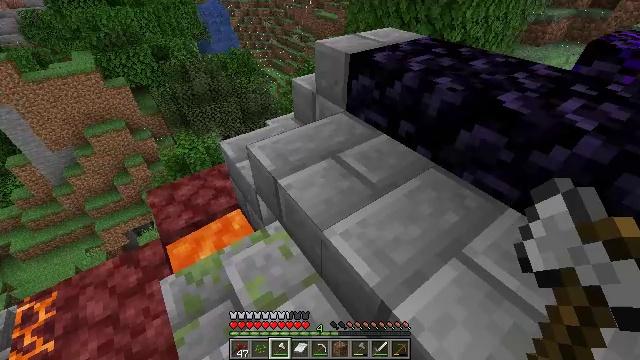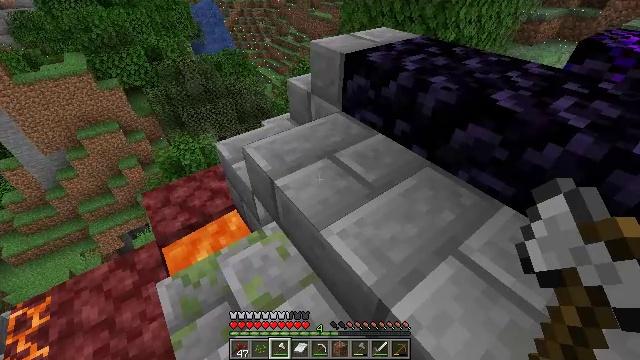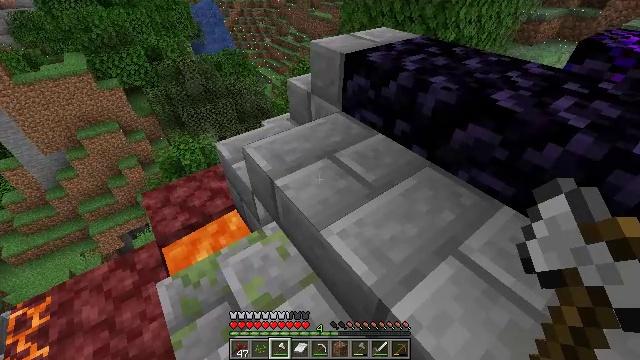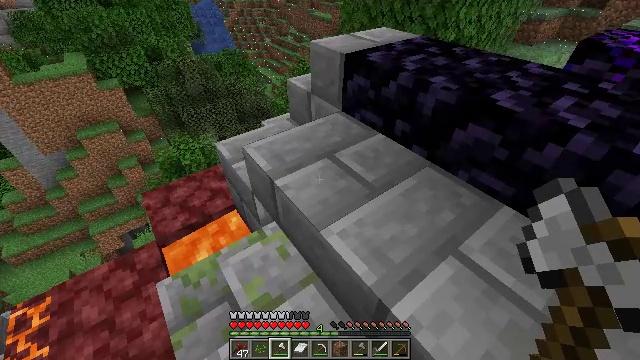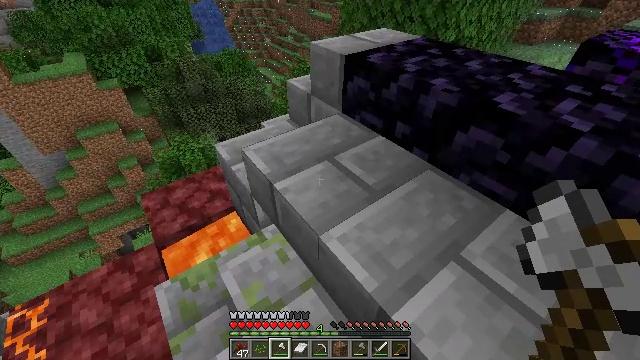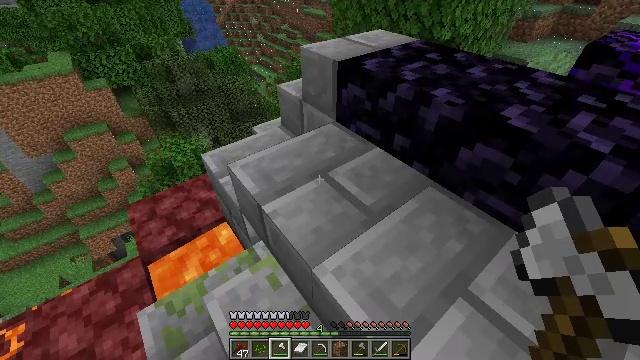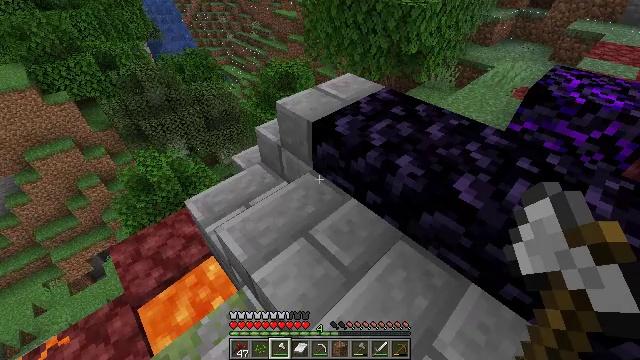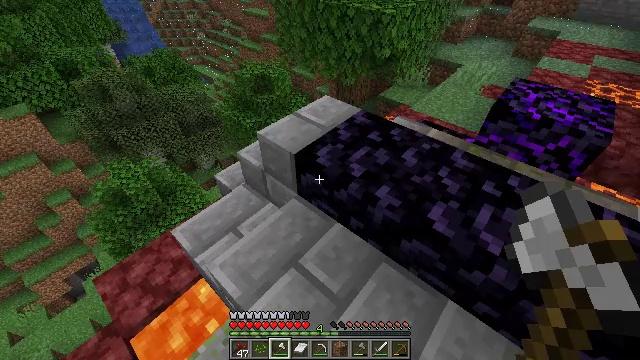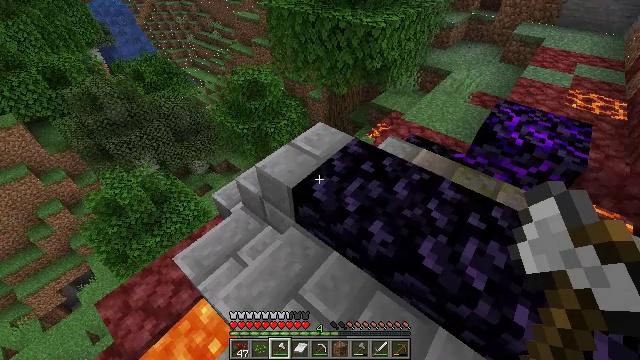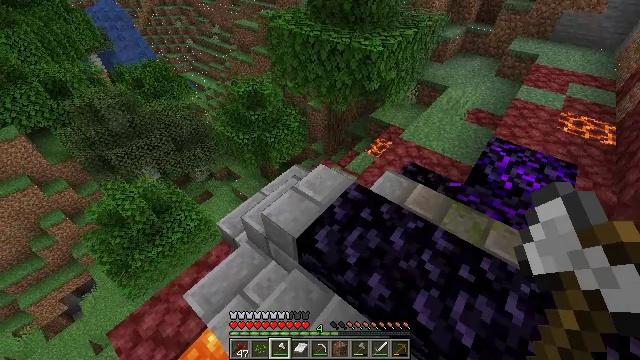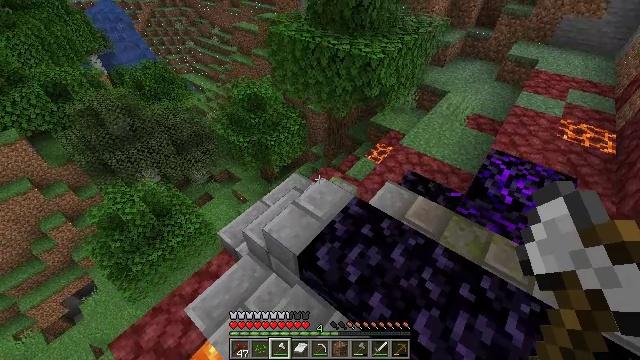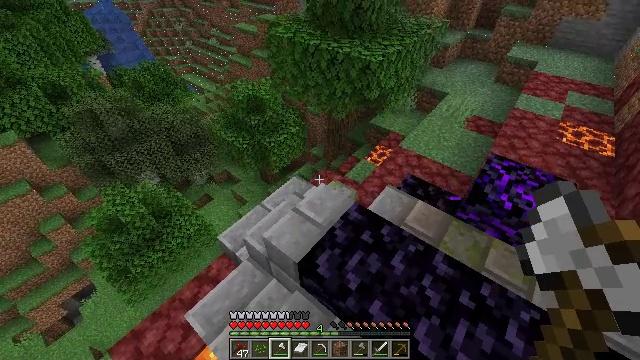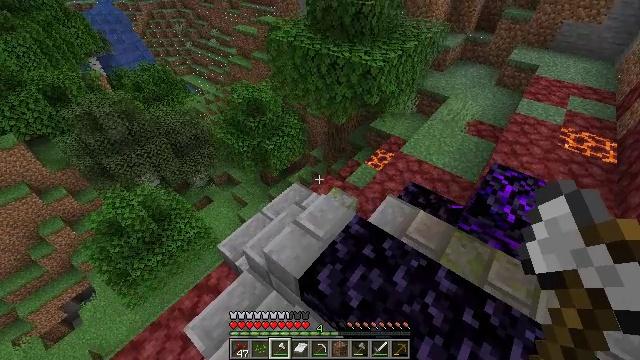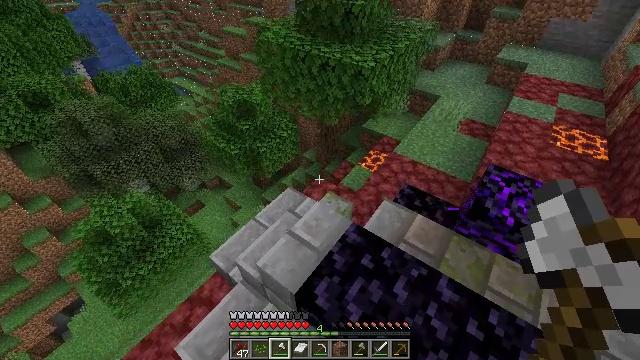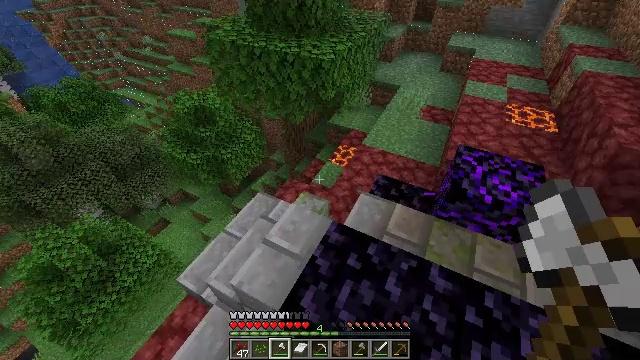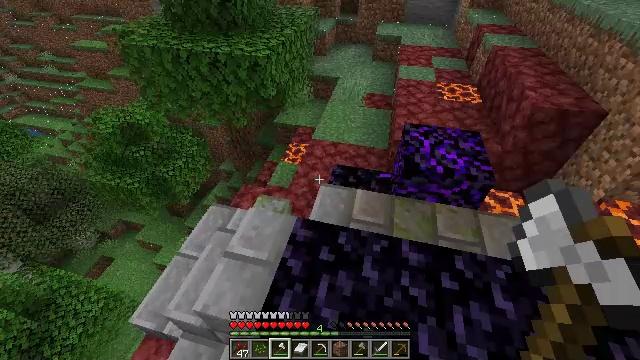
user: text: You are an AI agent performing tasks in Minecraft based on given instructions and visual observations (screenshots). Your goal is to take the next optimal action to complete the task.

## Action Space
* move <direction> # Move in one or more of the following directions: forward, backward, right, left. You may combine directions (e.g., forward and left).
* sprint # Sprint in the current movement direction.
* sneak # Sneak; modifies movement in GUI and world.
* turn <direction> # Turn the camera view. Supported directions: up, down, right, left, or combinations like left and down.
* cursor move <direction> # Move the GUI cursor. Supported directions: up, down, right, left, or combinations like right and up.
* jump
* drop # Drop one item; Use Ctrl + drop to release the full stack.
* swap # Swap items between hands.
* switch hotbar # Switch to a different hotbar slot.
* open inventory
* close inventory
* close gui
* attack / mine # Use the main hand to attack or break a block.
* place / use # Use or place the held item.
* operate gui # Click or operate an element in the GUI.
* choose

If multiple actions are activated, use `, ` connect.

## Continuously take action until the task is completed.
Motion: motion action
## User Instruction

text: Break the grass block.
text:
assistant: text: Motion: turn right
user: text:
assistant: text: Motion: no_op
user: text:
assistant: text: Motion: no_op
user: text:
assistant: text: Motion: move forward
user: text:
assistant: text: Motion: move forward, turn right
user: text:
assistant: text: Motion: move forward, turn right and down
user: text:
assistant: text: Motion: move forward, turn right and down, jump
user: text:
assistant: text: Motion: move forward, turn right, jump
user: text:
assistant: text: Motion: move forward, jump
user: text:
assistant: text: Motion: move forward, jump
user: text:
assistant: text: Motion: jump
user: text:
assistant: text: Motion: no_op
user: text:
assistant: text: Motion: turn right
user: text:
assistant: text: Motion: turn right
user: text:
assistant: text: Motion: turn right
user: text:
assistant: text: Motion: turn right
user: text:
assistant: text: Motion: turn right
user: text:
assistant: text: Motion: turn right
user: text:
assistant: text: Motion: no_op
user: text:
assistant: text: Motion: no_op
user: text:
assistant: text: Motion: no_op
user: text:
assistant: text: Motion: no_op
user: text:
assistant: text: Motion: no_op
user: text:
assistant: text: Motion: move forward, jump
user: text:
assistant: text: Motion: move forward, jump
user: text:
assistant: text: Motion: move forward, jump
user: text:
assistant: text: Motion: move forward, jump
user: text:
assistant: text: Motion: move forward, jump
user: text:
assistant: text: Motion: no_op
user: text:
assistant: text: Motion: no_op